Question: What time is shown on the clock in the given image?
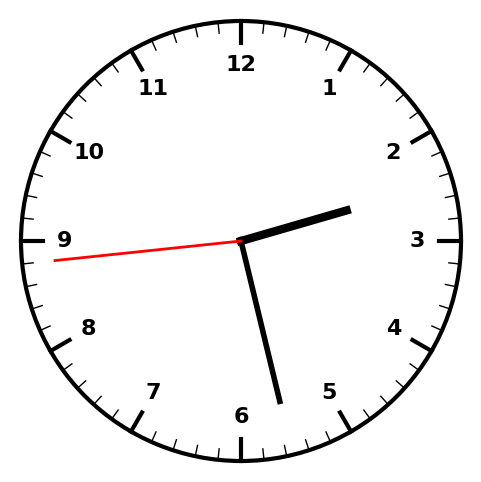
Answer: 02:27:44